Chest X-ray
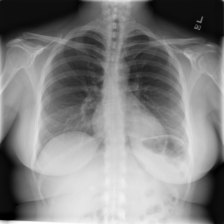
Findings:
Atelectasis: negative
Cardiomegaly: negative
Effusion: negative
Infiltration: negative
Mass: negative
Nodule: negative
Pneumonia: negative
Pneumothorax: negative
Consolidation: negative
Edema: negative
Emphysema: negative
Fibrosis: negative
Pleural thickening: negative
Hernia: negative